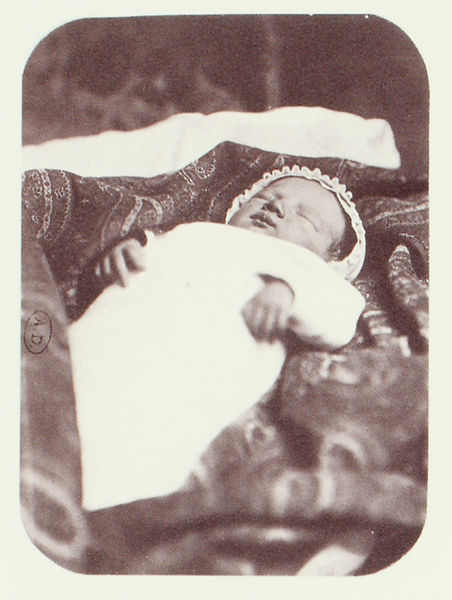
Titel: Nouveau-ne
Künstler: H. Le Secq
Schlagwörter: schlaf, weiß, braun, finger, kleid, nase, schwarz, haube, muster, alt, mütze, gesicht, hände, haare, decke, kind, lippen, oval, schlafen, schlafend, baby, sepia, ad, rüschen, foto, schwarz-weiß, initialen, stempel, müde, schwart, postkarte, taufe, erschöpft, süß, aufnahme, säugling, friedlich, biesen, taufkleid, deke, freidlich, a.d.